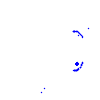
Particle: proton